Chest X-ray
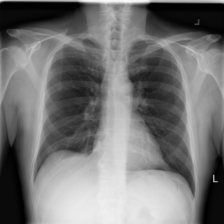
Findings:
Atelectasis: negative
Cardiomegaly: negative
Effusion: negative
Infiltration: negative
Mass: negative
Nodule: negative
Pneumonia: negative
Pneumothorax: negative
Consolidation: negative
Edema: negative
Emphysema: negative
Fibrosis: negative
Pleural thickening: negative
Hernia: negative